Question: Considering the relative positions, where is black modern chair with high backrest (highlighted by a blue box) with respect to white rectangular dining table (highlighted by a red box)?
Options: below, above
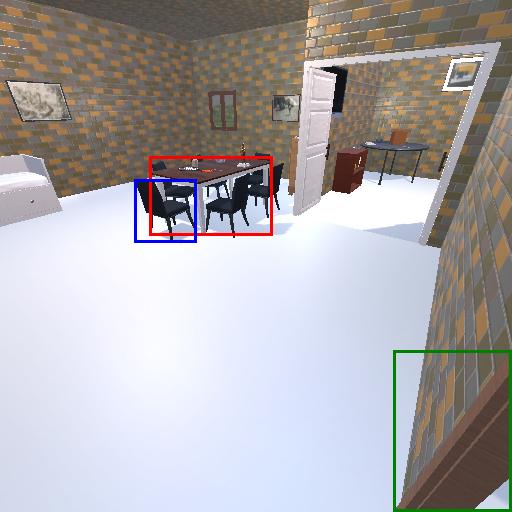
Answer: below